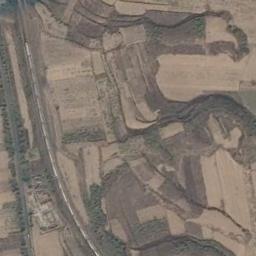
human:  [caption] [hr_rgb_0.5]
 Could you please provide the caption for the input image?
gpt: There is a winding narrow road next to a large brown and green mixed terraces .

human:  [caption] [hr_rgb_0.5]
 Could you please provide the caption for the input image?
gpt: The bare terrace is next to some trees .

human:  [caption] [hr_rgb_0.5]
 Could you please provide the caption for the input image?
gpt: There are many trees in the terrace .

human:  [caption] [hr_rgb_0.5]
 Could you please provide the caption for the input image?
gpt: There is a straight path between the terraces .

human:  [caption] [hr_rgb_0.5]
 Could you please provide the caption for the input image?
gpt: There are many yellow terraces and some green bushes .